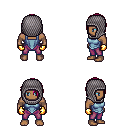
a pixel art fantasy rpg character, male body template, human, dark skin, blue vest, magenta pants, pink bangs hairstyle, chain hood, gold gloves, four views (front, back, left, right), 2x2 character sprite sheet, small pixel art, hard edges, no anti-aliasing